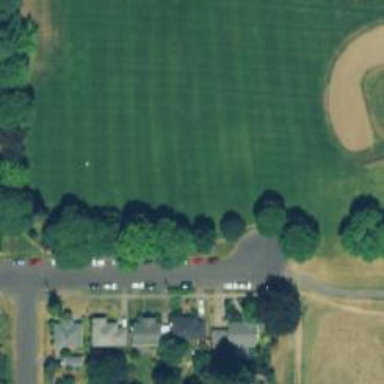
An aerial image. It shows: Soccer pitch for leisureland activities.